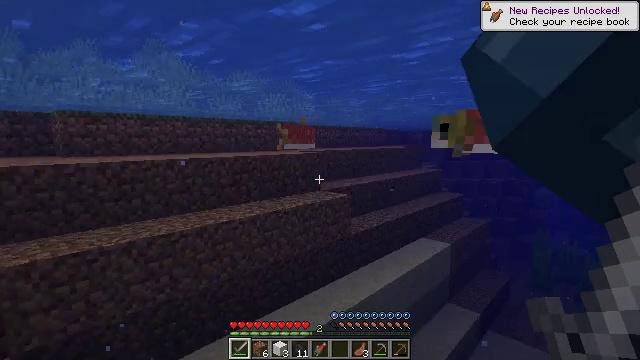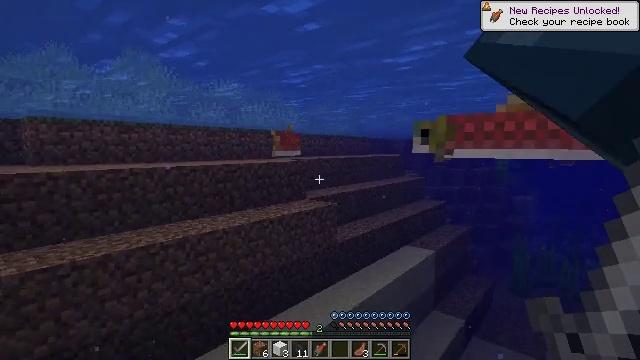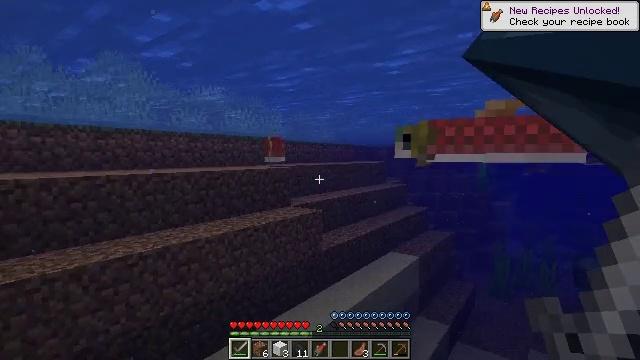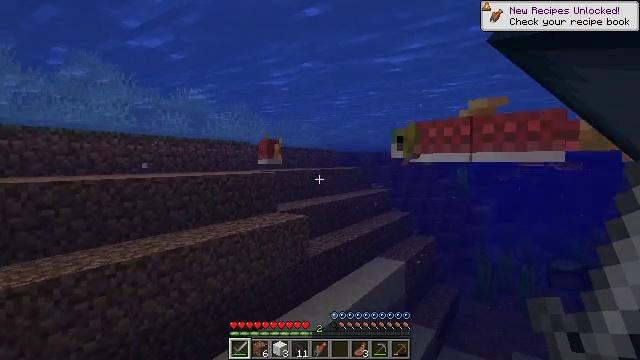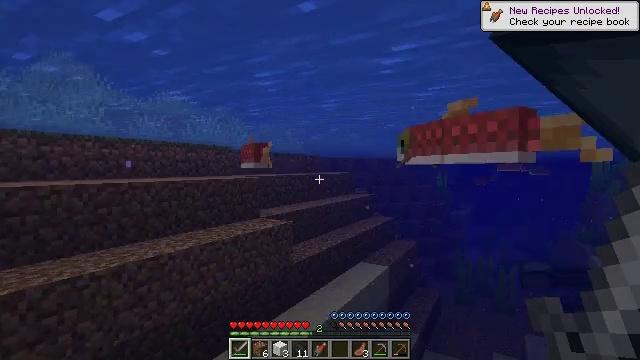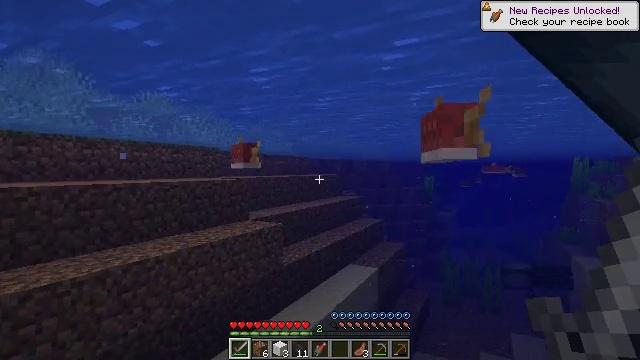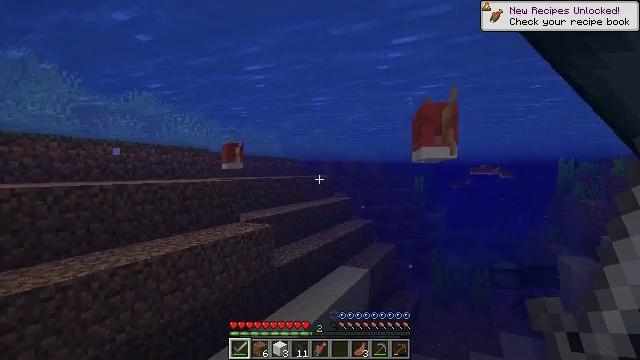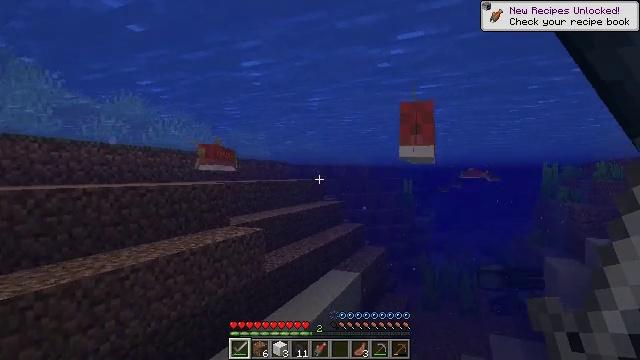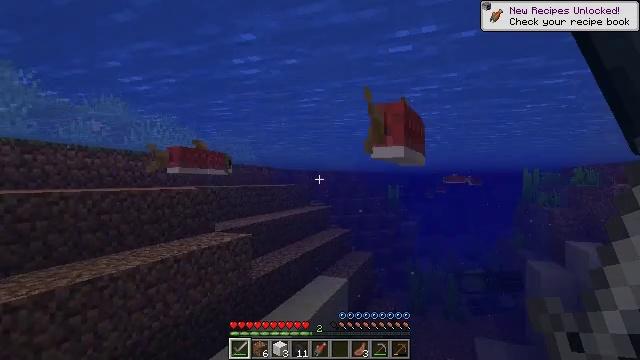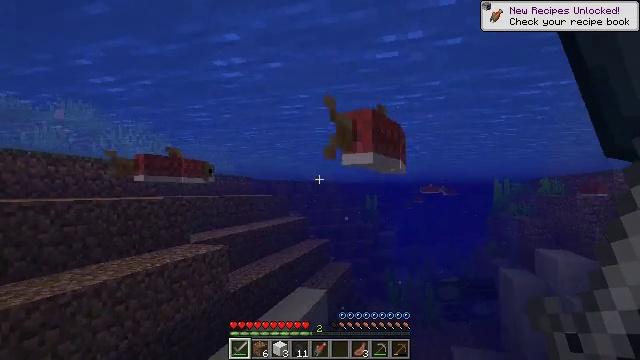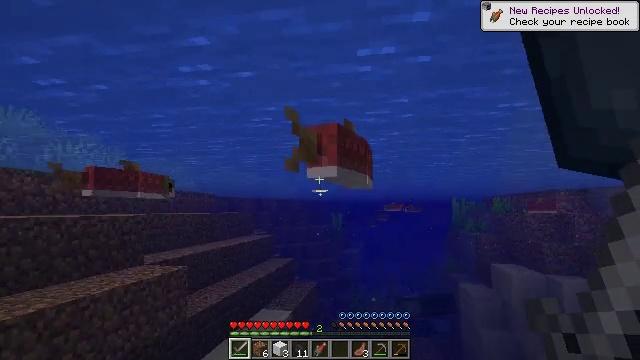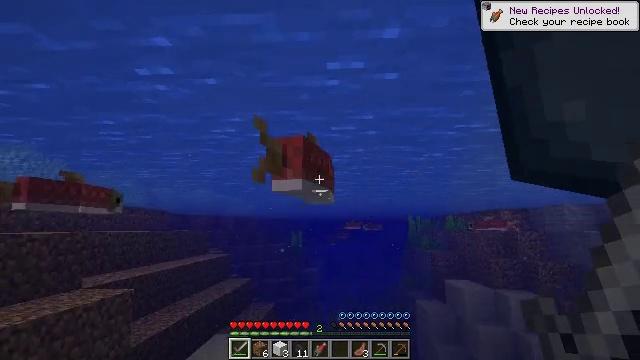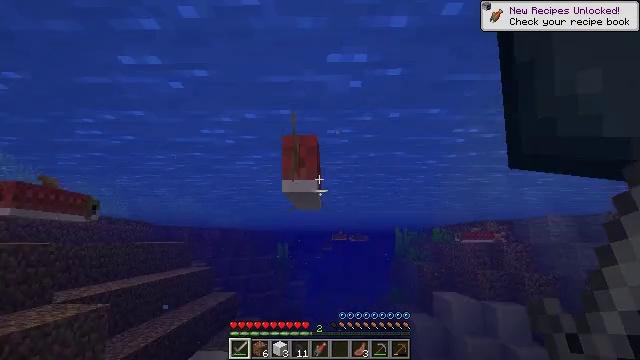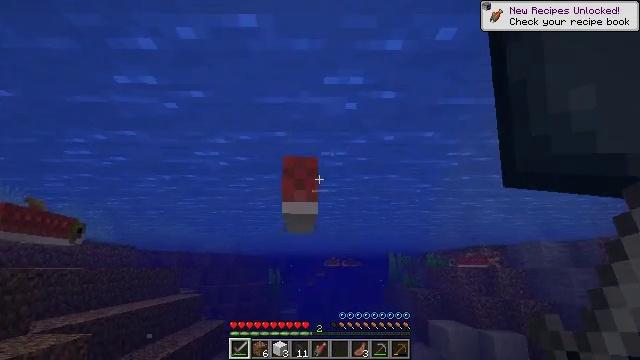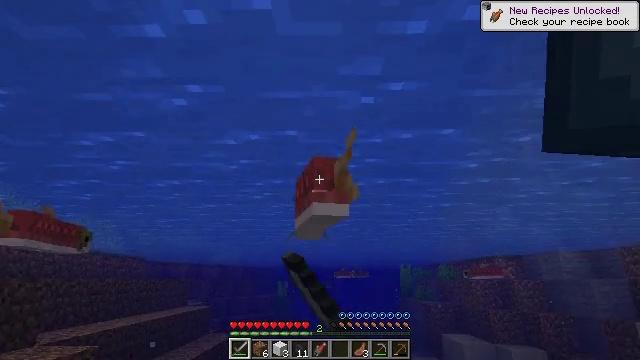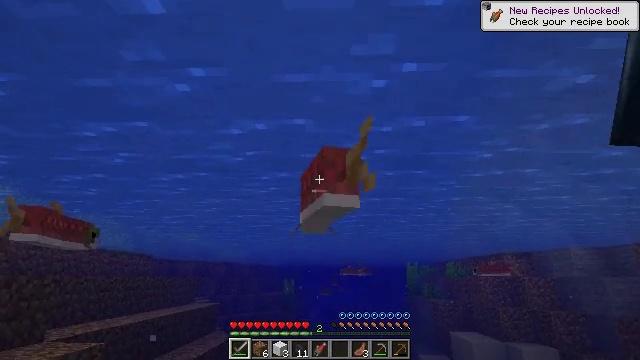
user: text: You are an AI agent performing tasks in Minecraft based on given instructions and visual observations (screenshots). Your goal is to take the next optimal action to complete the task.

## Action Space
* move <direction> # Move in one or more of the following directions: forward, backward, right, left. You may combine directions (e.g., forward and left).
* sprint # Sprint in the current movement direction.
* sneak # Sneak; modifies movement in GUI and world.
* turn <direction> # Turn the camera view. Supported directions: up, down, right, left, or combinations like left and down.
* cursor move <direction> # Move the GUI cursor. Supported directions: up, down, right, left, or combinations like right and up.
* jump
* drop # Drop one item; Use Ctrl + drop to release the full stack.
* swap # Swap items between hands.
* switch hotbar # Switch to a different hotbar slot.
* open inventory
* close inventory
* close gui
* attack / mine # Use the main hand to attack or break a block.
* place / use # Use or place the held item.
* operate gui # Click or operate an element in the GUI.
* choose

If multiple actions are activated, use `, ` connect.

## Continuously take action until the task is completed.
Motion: motion action
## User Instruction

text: Kill the salmon.
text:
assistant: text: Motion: move forward and move left, turn right and up
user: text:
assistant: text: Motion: move forward and move left, turn right and up
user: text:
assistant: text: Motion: move forward and move left, turn right and up
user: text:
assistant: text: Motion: move forward and move left, turn right and up
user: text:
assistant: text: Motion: move forward and move left, turn right
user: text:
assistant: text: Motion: move forward and move left, turn right
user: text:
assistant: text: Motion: move forward, turn right
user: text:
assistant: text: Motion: move forward, turn right and up
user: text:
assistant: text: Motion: move forward, turn right and up
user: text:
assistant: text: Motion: move forward, turn right and up
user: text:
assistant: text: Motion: move forward, turn right and up
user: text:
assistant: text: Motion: move forward, turn right and up
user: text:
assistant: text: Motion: move forward, turn right and up, attack / mine
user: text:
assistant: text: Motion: move forward, turn left and up, attack / mine
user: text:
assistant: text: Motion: move forward, turn left, attack / mine
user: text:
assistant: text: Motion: move forward, turn left
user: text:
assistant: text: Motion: move forward, turn left
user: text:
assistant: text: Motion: move forward
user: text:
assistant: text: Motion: move forward
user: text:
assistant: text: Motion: move forward
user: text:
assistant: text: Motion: move forward
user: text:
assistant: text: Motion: move forward
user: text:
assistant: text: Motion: move forward
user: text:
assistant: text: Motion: move forward
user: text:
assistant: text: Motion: move forward
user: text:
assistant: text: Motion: move forward
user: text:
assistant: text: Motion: move forward
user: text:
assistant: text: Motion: move forward, jump
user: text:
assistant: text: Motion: move forward, jump
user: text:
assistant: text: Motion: move forward, jump